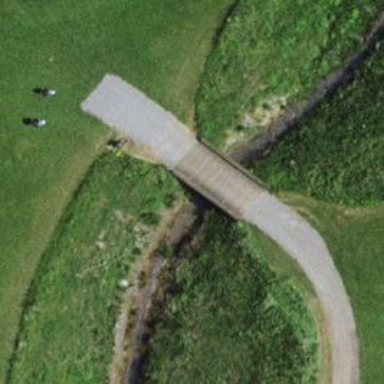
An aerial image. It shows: Path on bridge designed for golf carts.